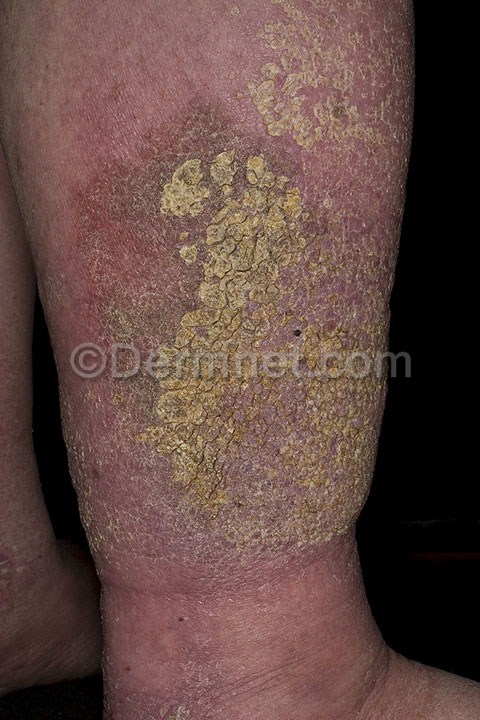
Disease: Eczema Photos